Field crop: maize
Growth stage: 2
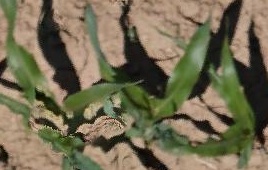
Species: maize